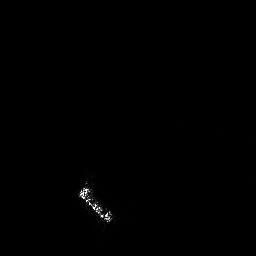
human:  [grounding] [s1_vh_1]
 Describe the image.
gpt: In the satellite image, there is  <ref>1 large ship </ref> <box>[[28, 68, 44, 86, 0]]</box> located at bottom.